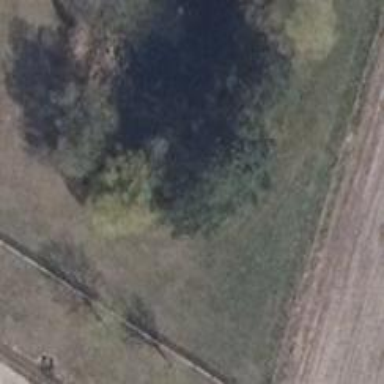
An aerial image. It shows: Deciduous needle-leaved tree.